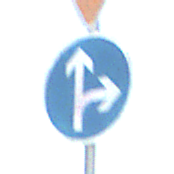
Verkehrszeichen: VorgeschriebeneFahrtrichtungGeradeausOderRechts
Zusatzzeichen oben: VorfahrtGewaehren
Umgebung: Outdoor, RoadRail
Tageszeit: SunriseSunset
Wetter: PartlyCloudy
Licht: Natural
Jahreszeit: NotSpecified
Kontrast: LowContrast